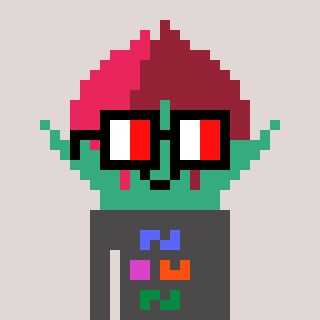
a pixel art character with square glasses with black frames and red eyes, a rosebud-shaped head and a grayscale-colored body on a warm background